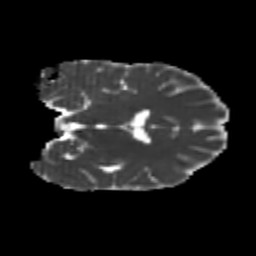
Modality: MD
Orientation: coronal
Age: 22
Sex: female
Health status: healthy
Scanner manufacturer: philips
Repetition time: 7.386 s
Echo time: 0.08599 s